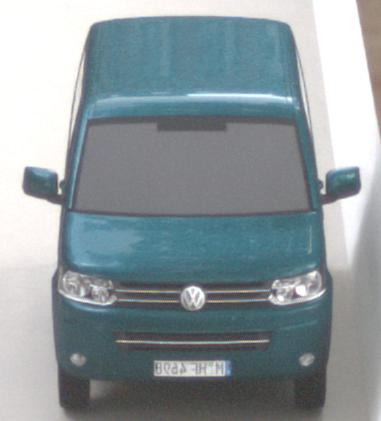
Make: VW Commercial Vehicles (Nutzfahrzeuge)
Model: T5 Multivan 2.0
Detailed model: T5 Multivan
Model produced from: 2009/09
Model produced until: 2013/06
Doors: 4
Color: blue
Road condition: dry road
Daytime: morning or afternoon
Contrast: low contrast